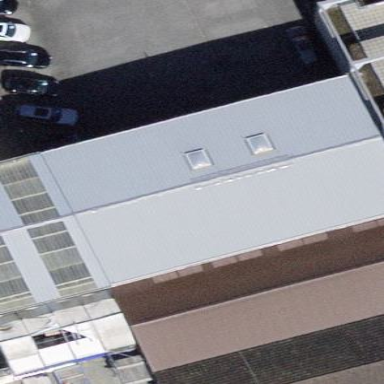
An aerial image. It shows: Commercial building.